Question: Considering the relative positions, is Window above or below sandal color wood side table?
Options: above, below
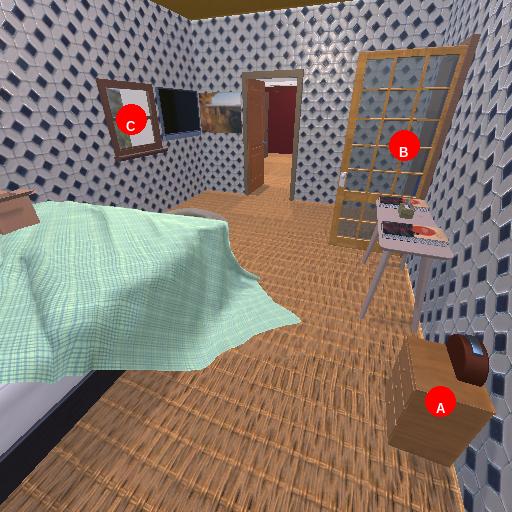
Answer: above